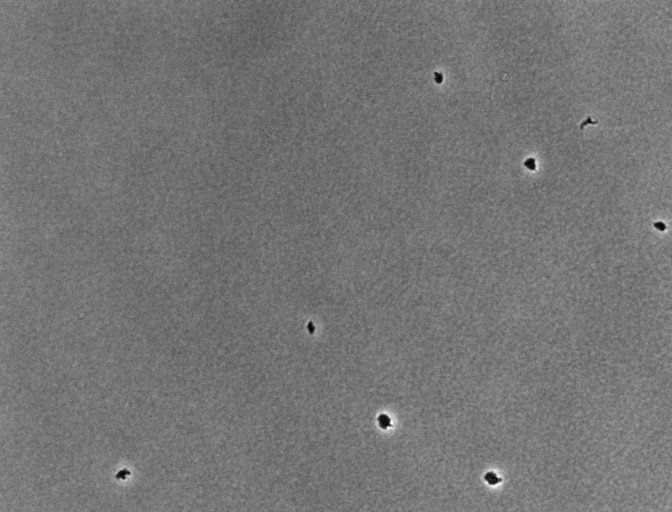
Phase contrast microscopy, 20x objective, 5 h incubation